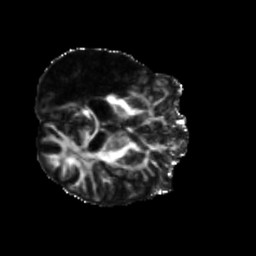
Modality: FA
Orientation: axial
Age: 58
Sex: male
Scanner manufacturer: siemens
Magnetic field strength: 3 T
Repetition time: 5.25 s
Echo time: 0.08 s